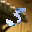
Label: 5